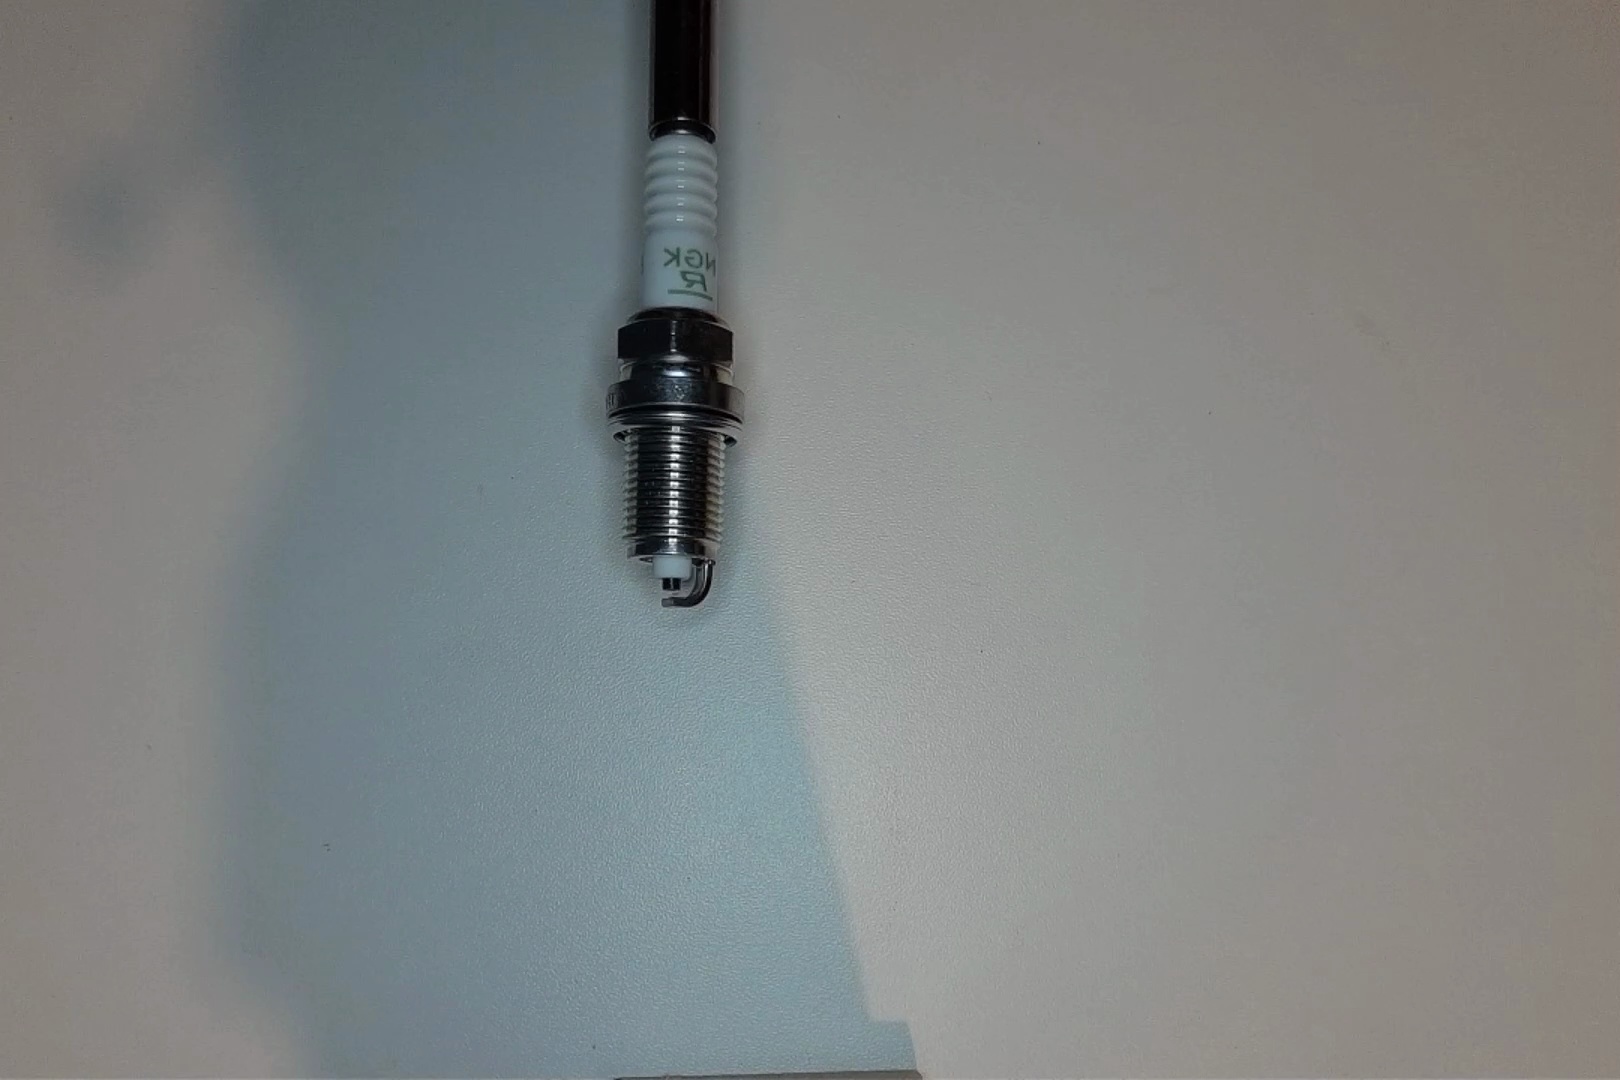
Label: no anomaly